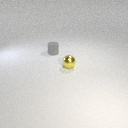
small gray rubber cylinder to the left of small yellow metal sphere